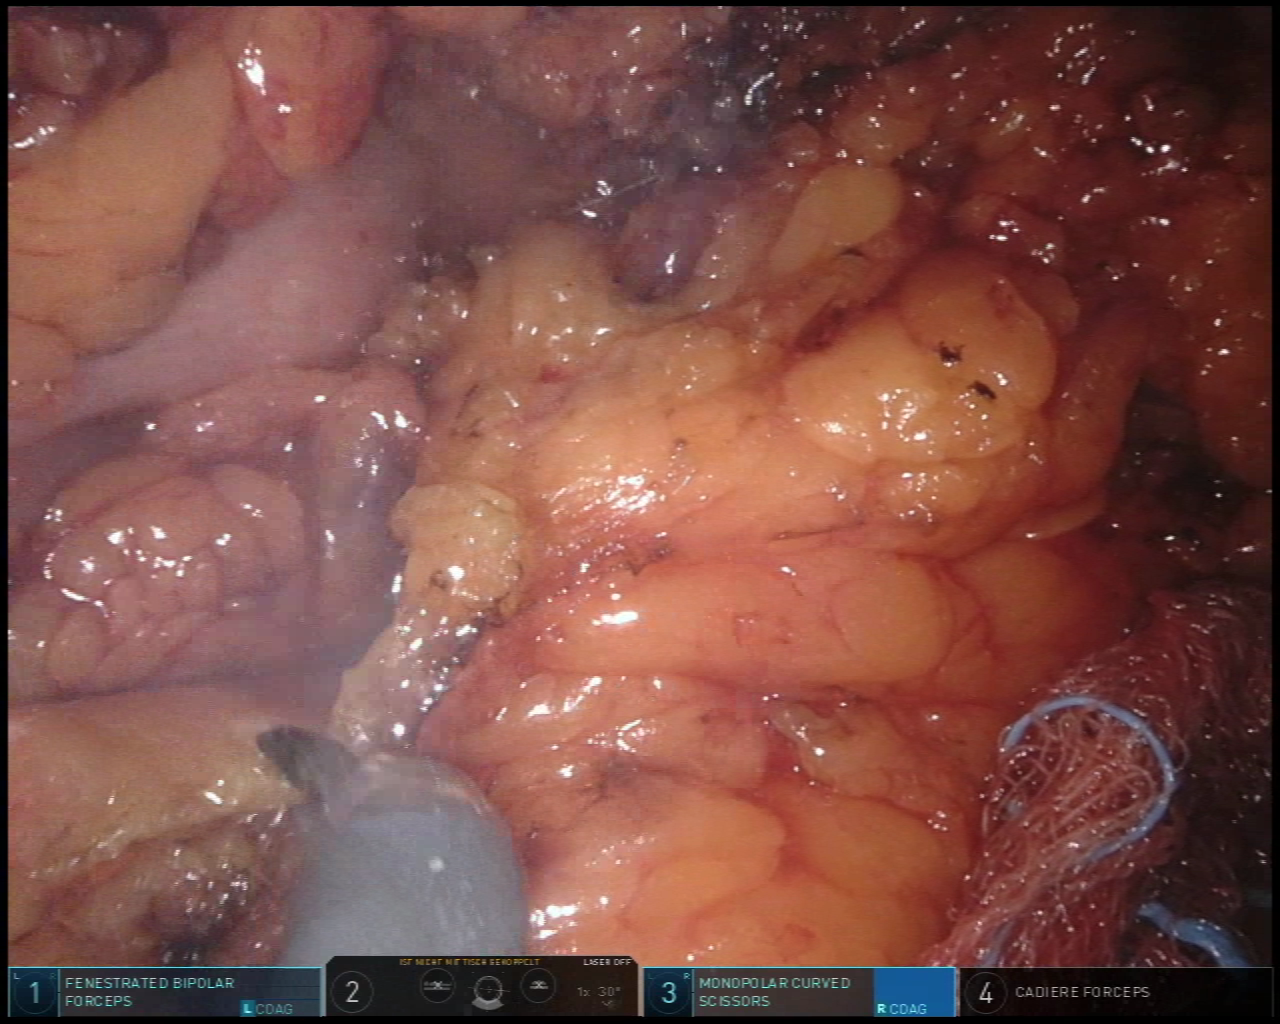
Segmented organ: stomach
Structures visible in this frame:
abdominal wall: no
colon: no
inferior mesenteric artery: no
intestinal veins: no
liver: no
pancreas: no
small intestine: no
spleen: no
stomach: yes
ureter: no
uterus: no
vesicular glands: no